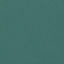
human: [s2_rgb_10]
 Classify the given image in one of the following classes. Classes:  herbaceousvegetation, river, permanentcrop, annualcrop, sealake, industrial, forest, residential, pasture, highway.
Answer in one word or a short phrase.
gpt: SeaLake